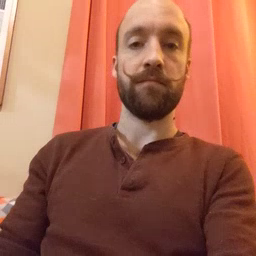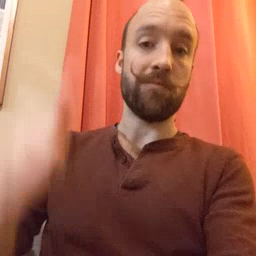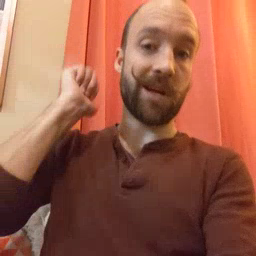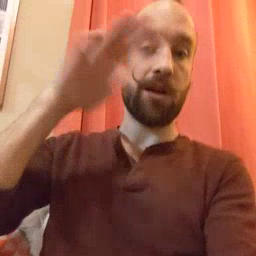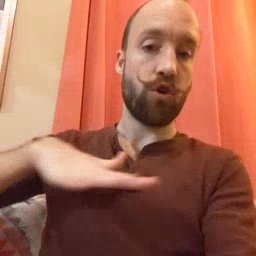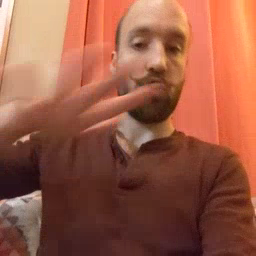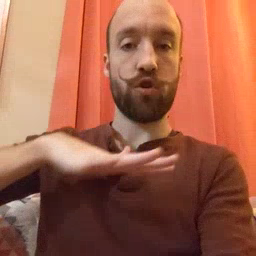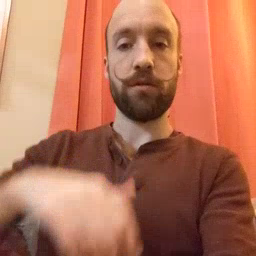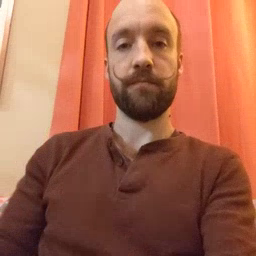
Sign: backyard